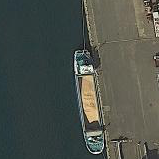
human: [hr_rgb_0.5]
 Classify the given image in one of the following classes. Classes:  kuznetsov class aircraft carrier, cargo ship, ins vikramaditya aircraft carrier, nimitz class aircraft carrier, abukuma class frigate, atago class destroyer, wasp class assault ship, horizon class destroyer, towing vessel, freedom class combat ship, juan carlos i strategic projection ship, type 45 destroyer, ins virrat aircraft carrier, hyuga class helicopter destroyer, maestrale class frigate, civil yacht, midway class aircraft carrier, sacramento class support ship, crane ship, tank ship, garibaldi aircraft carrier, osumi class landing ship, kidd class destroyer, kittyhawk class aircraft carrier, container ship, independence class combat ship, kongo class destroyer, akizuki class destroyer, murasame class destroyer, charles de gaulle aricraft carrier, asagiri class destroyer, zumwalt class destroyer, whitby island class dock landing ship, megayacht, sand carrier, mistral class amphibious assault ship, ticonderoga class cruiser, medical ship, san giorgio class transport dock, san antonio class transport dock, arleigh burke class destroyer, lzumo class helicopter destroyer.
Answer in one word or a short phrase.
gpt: Sand carrier